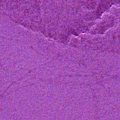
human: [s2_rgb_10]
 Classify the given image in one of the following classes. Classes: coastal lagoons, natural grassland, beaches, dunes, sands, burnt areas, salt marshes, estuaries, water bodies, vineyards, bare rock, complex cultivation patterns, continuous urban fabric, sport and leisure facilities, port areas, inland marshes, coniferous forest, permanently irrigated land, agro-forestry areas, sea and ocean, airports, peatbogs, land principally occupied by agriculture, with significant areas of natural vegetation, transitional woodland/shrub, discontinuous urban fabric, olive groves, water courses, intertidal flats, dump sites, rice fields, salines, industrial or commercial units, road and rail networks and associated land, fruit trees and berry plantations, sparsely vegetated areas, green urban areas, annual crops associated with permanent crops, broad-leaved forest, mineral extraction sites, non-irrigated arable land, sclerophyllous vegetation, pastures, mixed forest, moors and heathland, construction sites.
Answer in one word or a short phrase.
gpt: sea and ocean